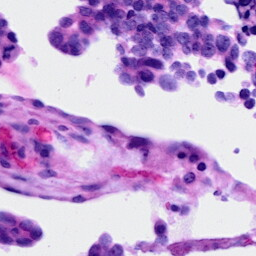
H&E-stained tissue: Ovarian